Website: home-depot
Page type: payment
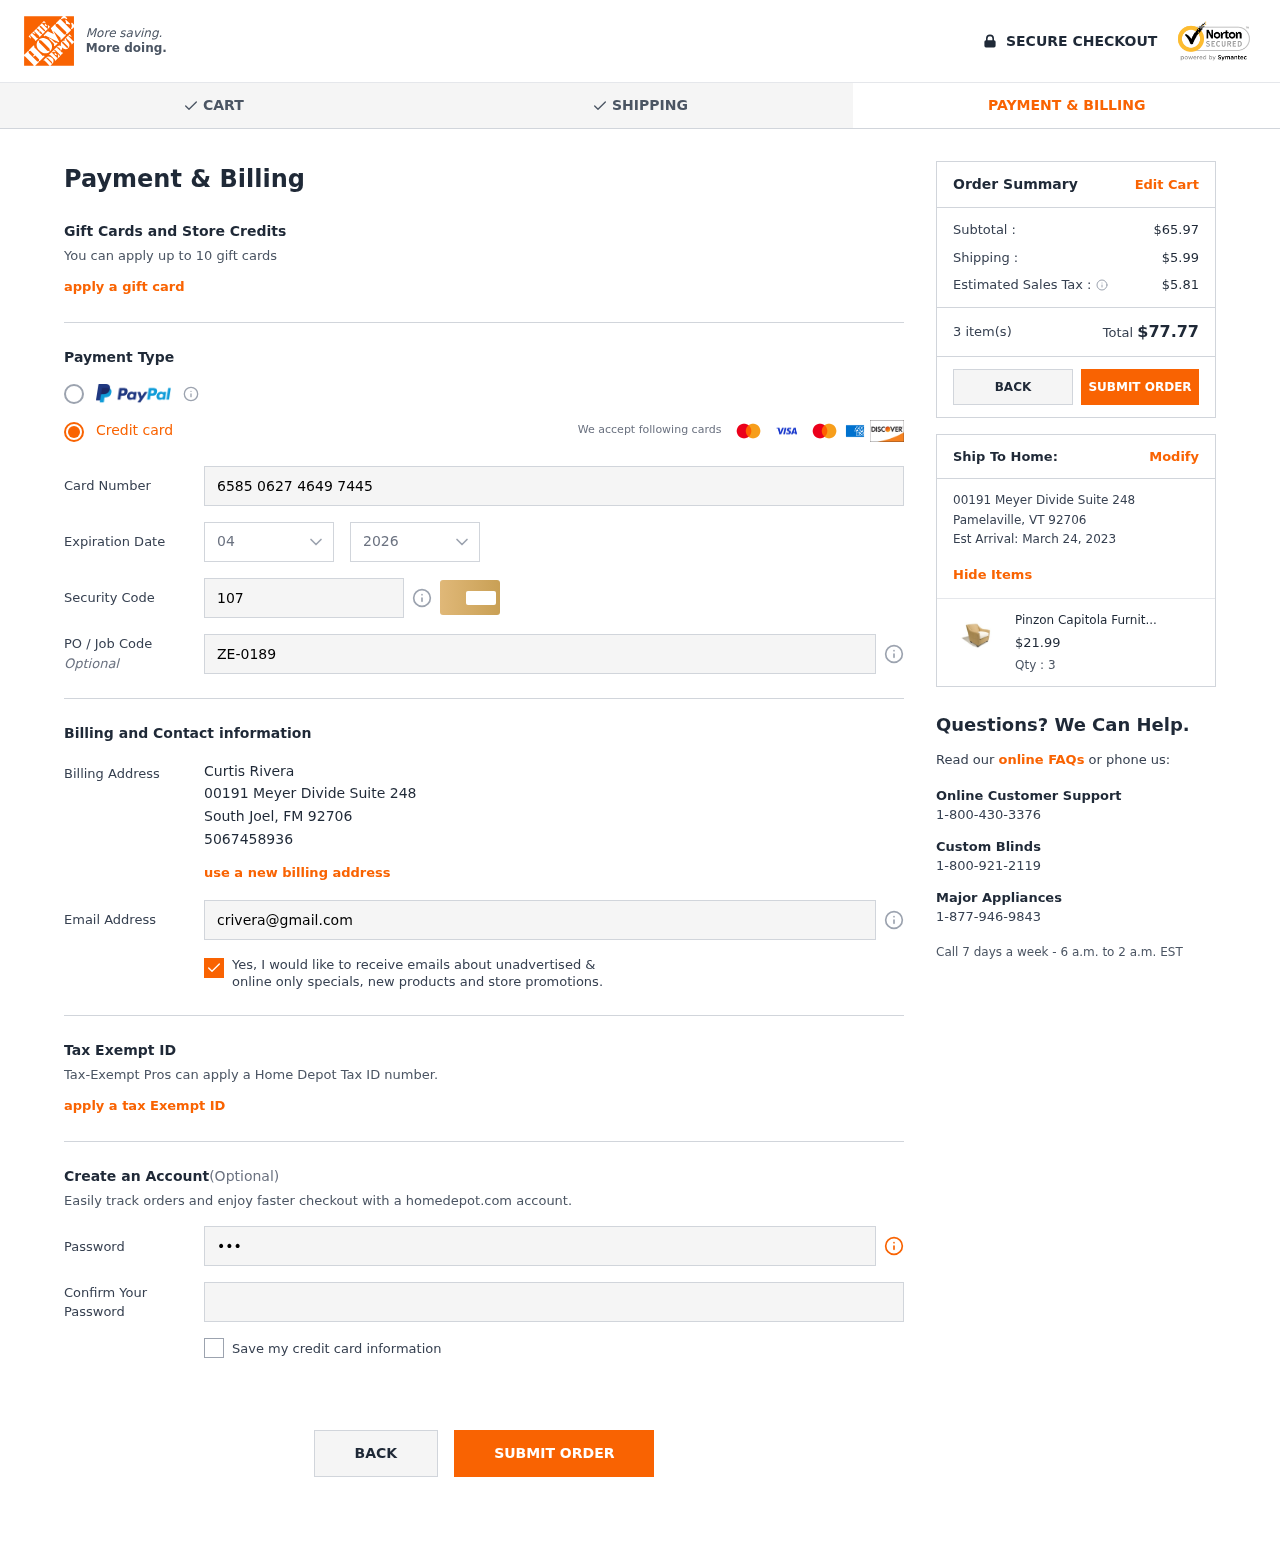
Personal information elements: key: PII_CARD_CVV
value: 107
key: PII_CARD_EXPIRY_MONTH
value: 04
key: PII_CARD_EXPIRY_YEAR
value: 26
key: PII_CARD_NUMBER
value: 6585 0627 4649 7445
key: PII_CITY
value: South Joel
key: PII_CITY2
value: Pamelaville
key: PII_EMAIL
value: crivera@gmail.com
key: PII_FULLNAME
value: Curtis Rivera
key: PII_JOB_CODE
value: ZE-0189
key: PII_PHONE
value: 5067458936
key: PII_POSTCODE
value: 92706
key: PII_POSTCODE2
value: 92706
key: PII_STATE_ABBR
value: FM
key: PII_STATE_ABBR2
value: VT
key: PII_STREET
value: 00191 Meyer Divide Suite 248
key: PII_STREET2
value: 00191 Meyer Divide Suite 248
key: PII_POSTCODE_FULL
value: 92706
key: PII_POSTCODE_NUMERIC
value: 92706
Product elements: key: PRODUCT1_NAME
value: Pinzon Capitola Furniture Collection
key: PRODUCT1_PRICE
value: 21.99
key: PRODUCT1_QUANTITY
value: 3
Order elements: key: ORDER_SUBTOTAL
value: $65.97
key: ORDER_SHIPPING_COST
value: $5.99
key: ORDER_TAX
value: $5.81
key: ORDER_NUM_ITEMS
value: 3 item(s)
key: ORDER_TOTAL
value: $77.77
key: ORDER_DELIVERY_DATE
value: March 24, 2023